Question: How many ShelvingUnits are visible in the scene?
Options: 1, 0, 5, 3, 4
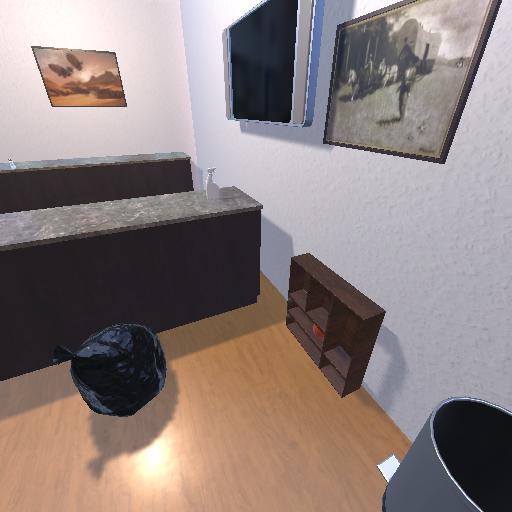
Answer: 1